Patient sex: M
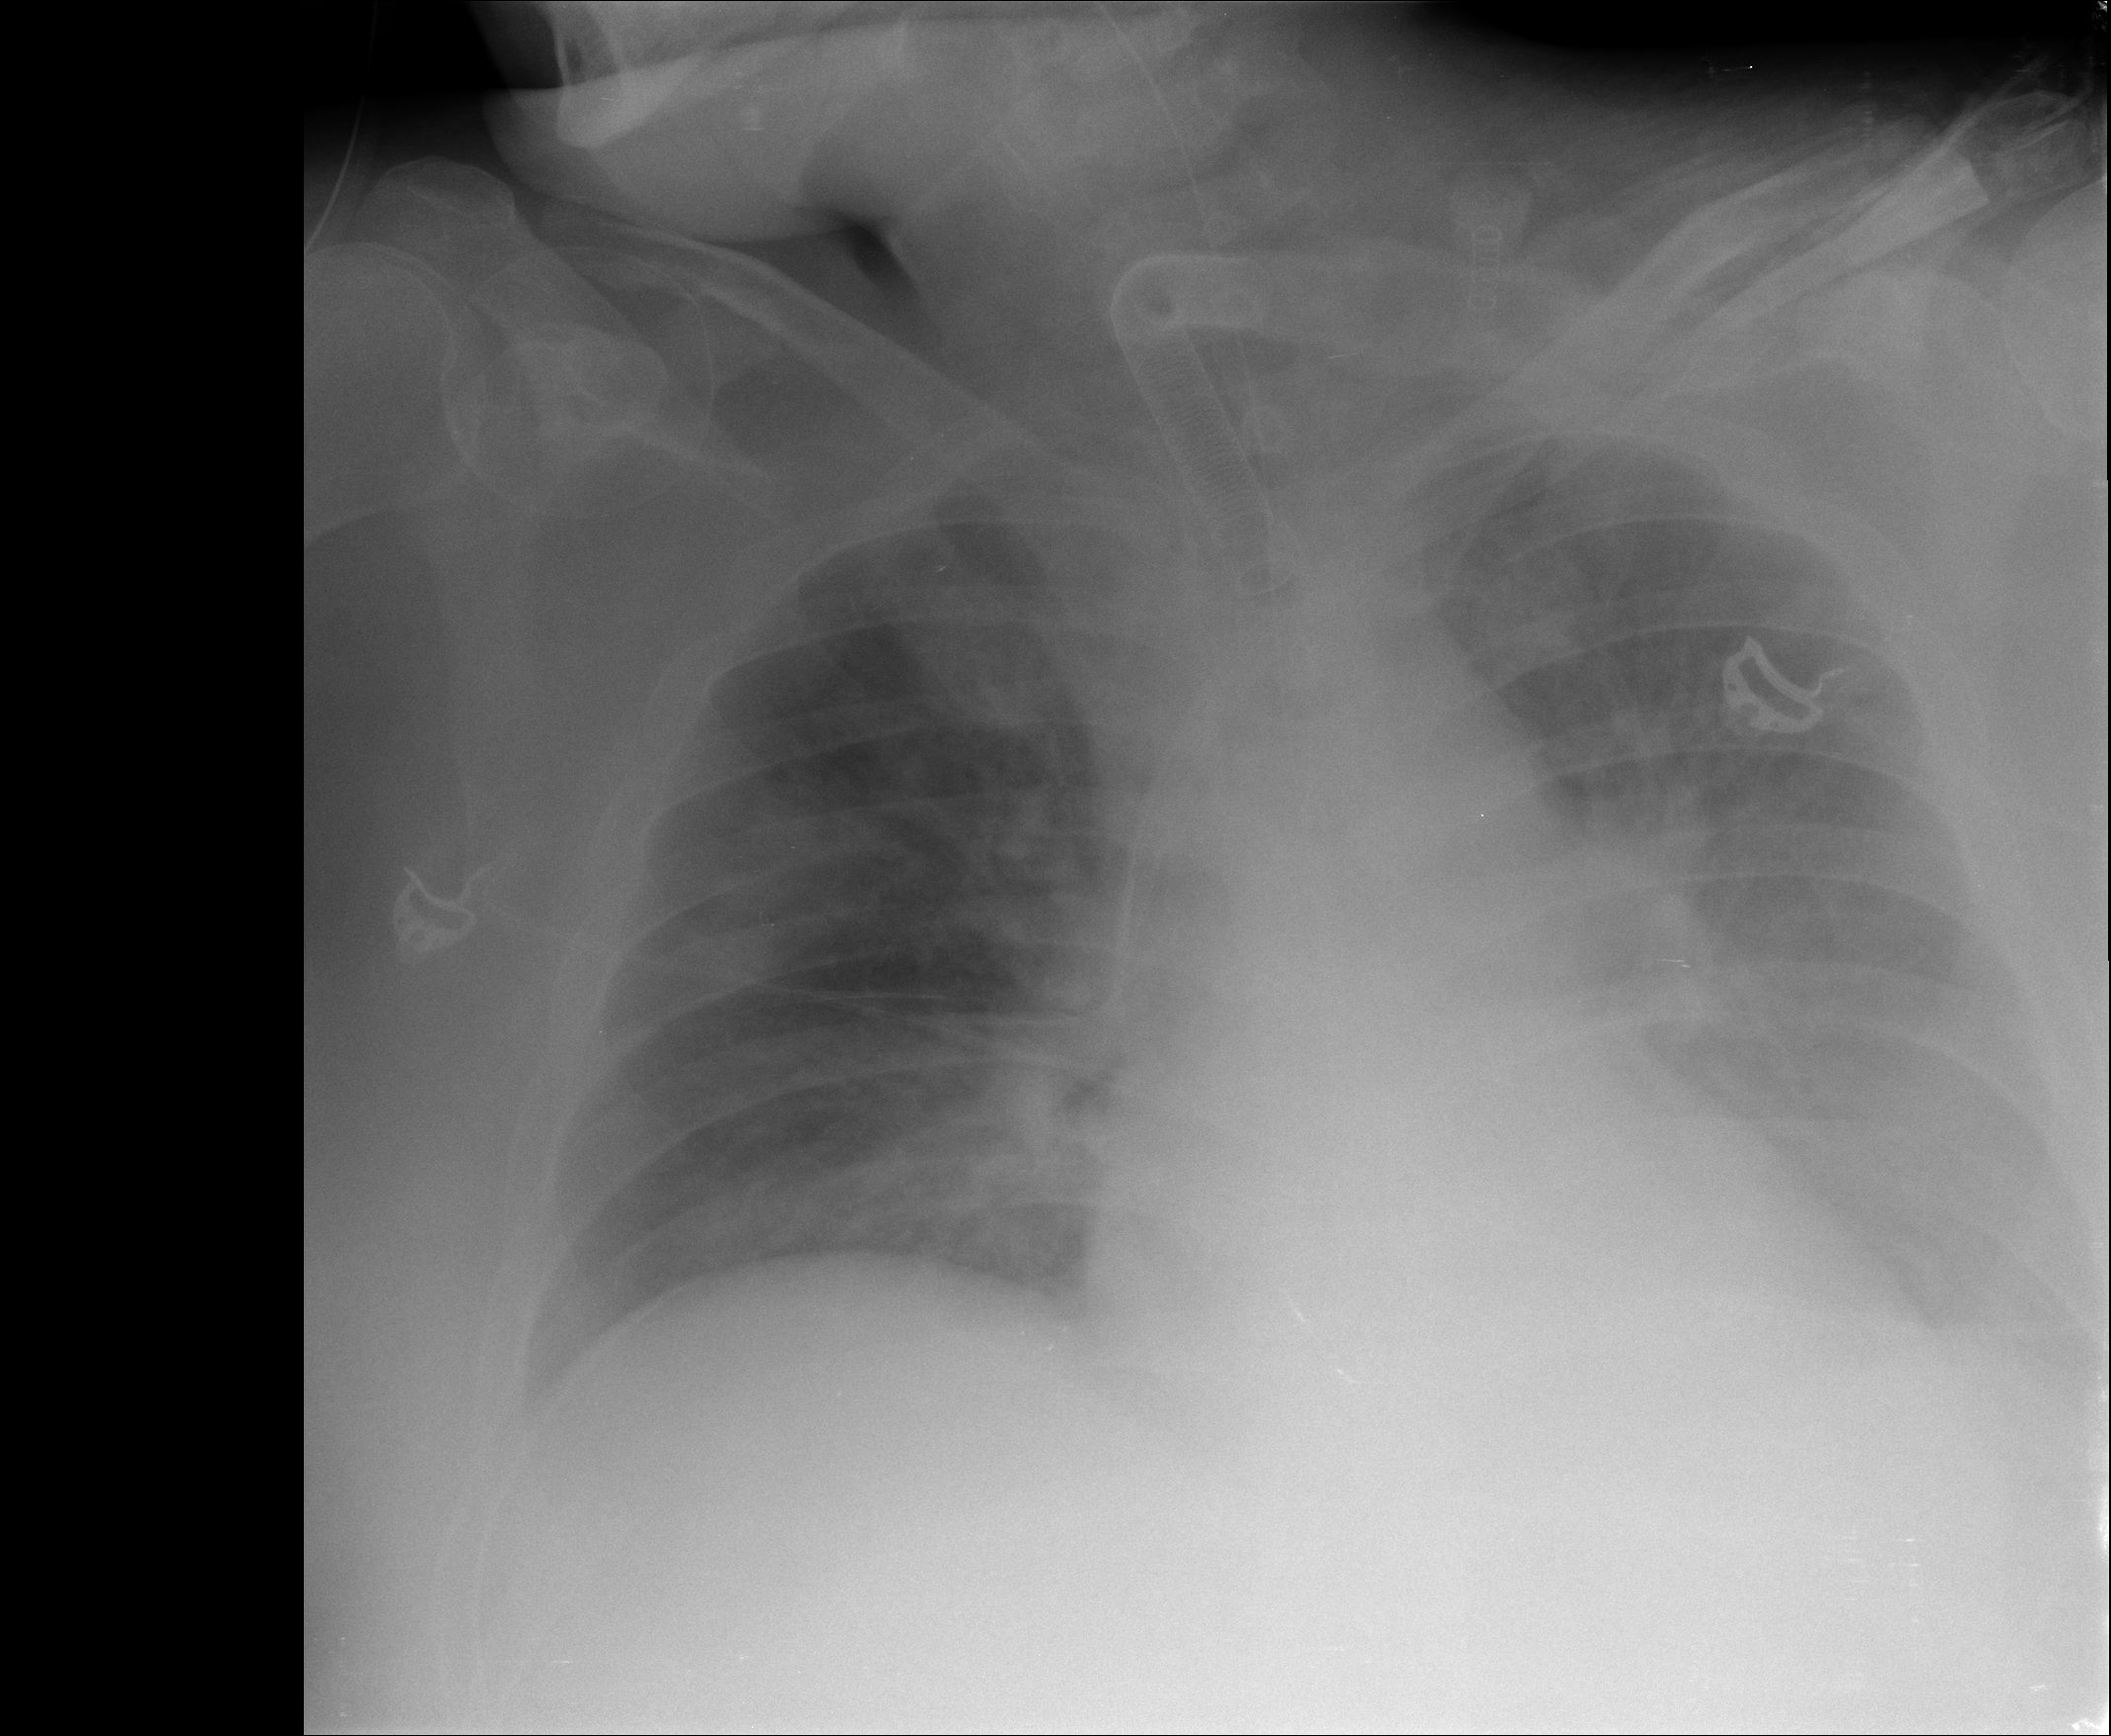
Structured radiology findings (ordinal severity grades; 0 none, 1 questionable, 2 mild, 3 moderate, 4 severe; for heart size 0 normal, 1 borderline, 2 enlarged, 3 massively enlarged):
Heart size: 1
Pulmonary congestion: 0
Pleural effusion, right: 0
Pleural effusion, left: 2
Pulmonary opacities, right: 2
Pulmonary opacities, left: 0
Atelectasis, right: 0
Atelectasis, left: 2